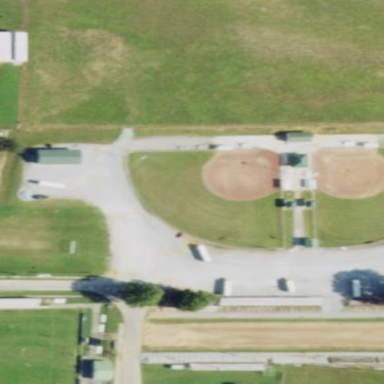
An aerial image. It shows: Baseball pitch for leisure and sports activities.